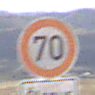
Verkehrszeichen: Geschwindigkeit70
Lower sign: HinweiseAufGefahrenDurchVerbaleAngabe1
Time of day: MorningAfternoon
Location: Outdoor (Nature)
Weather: PartlyCloudy
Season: NotSpecified
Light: Natural